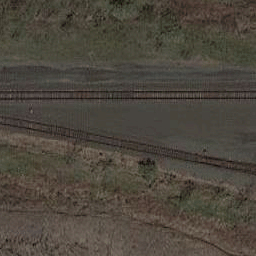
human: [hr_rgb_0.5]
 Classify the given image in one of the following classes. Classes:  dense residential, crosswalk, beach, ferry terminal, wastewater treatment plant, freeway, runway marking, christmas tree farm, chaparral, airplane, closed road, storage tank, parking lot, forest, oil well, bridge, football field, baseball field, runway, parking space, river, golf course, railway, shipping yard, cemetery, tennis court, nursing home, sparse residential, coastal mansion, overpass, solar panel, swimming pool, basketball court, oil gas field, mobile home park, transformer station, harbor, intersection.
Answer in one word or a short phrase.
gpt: railway